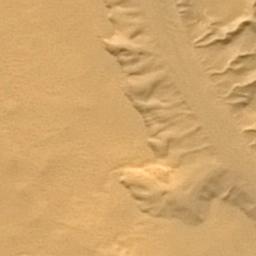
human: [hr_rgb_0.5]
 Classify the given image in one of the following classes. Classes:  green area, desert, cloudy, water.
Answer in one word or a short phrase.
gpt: desert